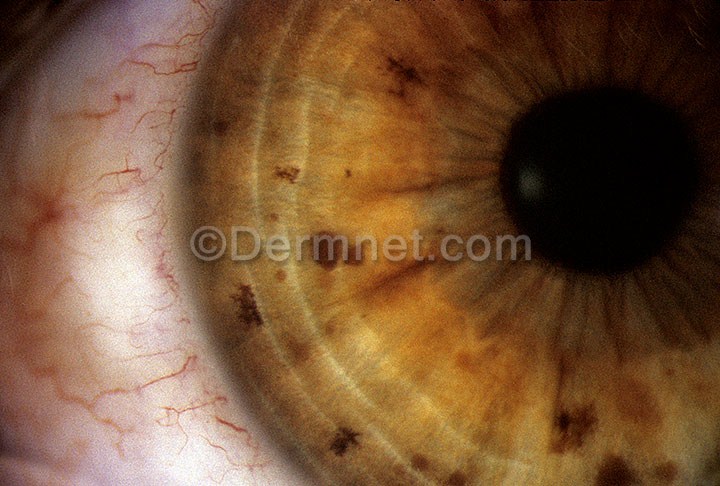
Disease: Systemic Disease